Field crop: tomato
Growth stage: 2
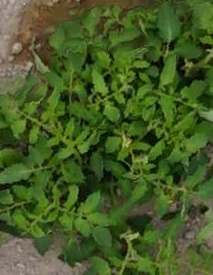
Species: tomato